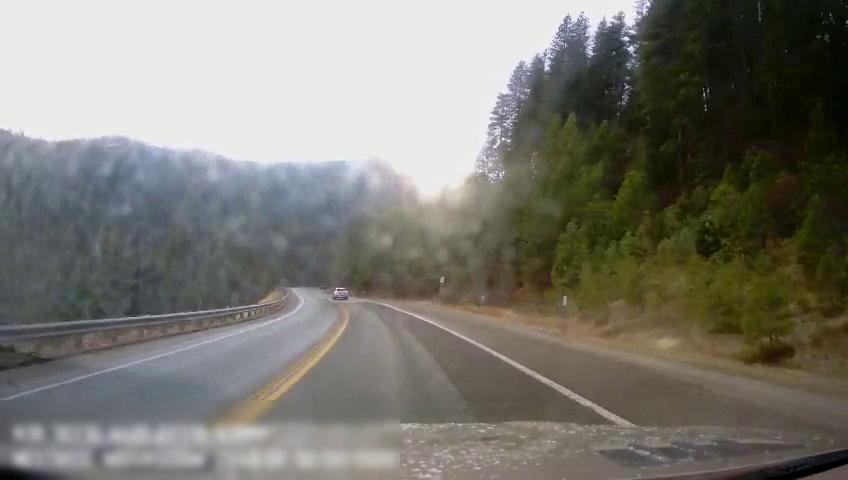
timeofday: Day
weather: Sunny
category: Drivable Space
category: Vehicles | SUV
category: Lanes | Alternate Lane
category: Lanes | Current Lane
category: Lanes | Opposite Lane
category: Lanes | Opposite Lane